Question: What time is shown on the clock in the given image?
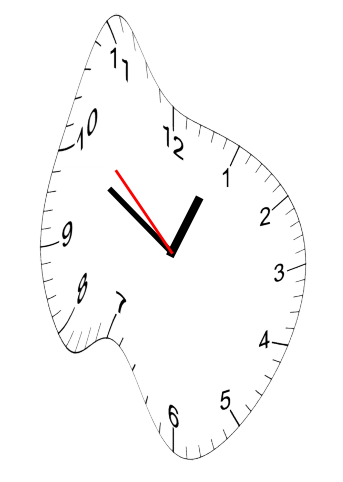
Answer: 12:49:52